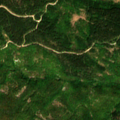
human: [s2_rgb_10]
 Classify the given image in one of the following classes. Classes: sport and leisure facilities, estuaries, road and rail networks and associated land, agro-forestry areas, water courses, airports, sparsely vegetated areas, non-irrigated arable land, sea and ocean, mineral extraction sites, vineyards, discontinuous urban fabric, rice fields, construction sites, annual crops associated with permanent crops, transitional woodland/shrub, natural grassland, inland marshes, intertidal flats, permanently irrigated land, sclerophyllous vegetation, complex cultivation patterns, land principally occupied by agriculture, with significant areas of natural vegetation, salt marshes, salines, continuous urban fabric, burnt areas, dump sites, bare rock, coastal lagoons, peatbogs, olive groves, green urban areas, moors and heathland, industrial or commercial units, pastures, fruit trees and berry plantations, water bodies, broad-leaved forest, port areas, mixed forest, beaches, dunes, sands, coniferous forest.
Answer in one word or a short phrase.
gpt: broad-leaved forest, coniferous forest, mixed forest